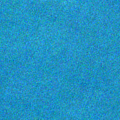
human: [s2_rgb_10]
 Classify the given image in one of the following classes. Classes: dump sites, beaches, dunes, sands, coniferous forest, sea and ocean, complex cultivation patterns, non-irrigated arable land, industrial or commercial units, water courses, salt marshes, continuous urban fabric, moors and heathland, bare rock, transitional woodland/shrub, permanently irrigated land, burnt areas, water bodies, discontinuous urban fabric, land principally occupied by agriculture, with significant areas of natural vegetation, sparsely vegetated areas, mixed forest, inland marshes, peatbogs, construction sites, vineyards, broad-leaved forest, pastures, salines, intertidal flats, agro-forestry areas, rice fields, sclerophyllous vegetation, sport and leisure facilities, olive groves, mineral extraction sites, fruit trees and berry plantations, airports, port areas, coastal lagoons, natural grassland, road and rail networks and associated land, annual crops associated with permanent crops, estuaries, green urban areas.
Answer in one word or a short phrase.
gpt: sea and ocean